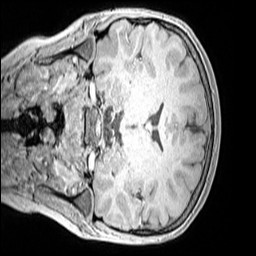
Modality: MP2RAGE
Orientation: coronal
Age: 13
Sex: male
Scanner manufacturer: siemens
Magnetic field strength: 3 T
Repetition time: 4 s
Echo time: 0.00299 s